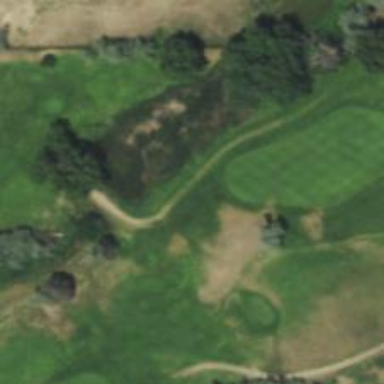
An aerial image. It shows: Golf Cart path.